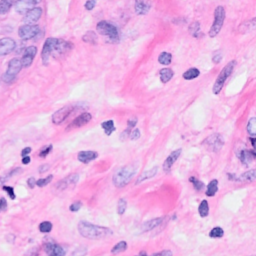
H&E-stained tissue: Breast